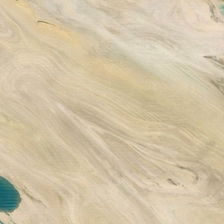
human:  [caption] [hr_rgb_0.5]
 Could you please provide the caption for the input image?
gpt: the blue green lake is next to the desert which has the strip of annual ring .

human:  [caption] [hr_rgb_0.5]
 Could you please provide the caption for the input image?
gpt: a green pool can be seen in this bleak light brown desert .

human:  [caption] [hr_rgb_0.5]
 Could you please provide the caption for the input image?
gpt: the quicksand forms into circles in the desert with crystal clear ponds .

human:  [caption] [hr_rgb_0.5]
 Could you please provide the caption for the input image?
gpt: we can see wood grain on the desert with lakes .

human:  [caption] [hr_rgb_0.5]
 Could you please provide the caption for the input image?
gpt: a green irregular pond is in a piece of yellow desert .